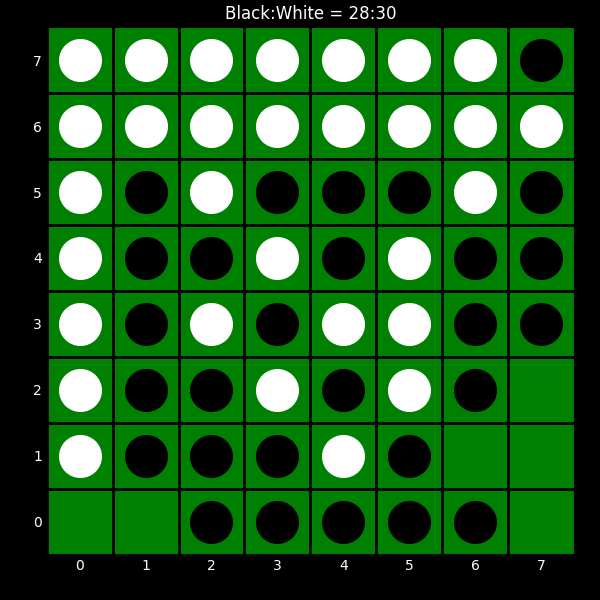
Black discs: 28
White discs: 30